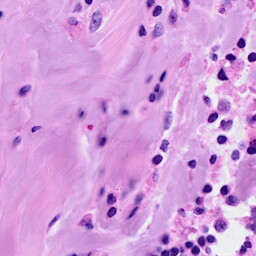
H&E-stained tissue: Breast